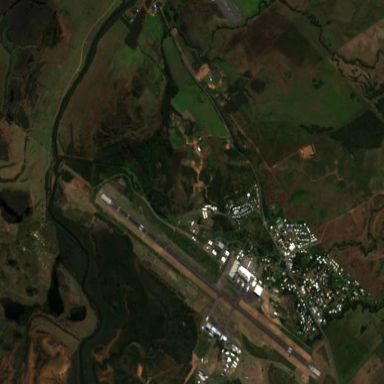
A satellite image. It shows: International aerodrome airport.